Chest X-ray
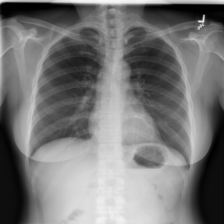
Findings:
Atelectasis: negative
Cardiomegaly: negative
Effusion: negative
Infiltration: negative
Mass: negative
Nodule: negative
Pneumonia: negative
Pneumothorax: negative
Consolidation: negative
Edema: negative
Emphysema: negative
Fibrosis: negative
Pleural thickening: negative
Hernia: negative